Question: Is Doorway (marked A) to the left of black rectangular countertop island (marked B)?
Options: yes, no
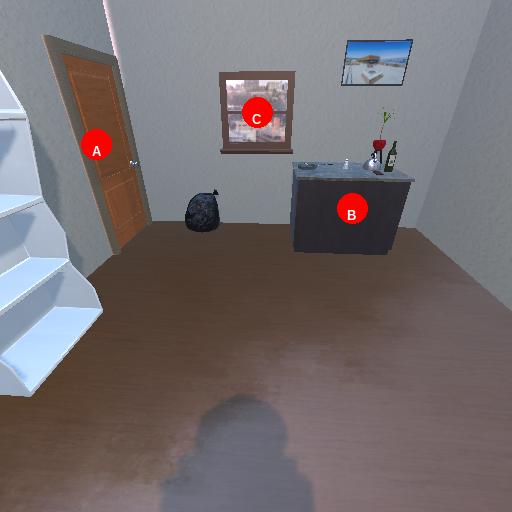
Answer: yes